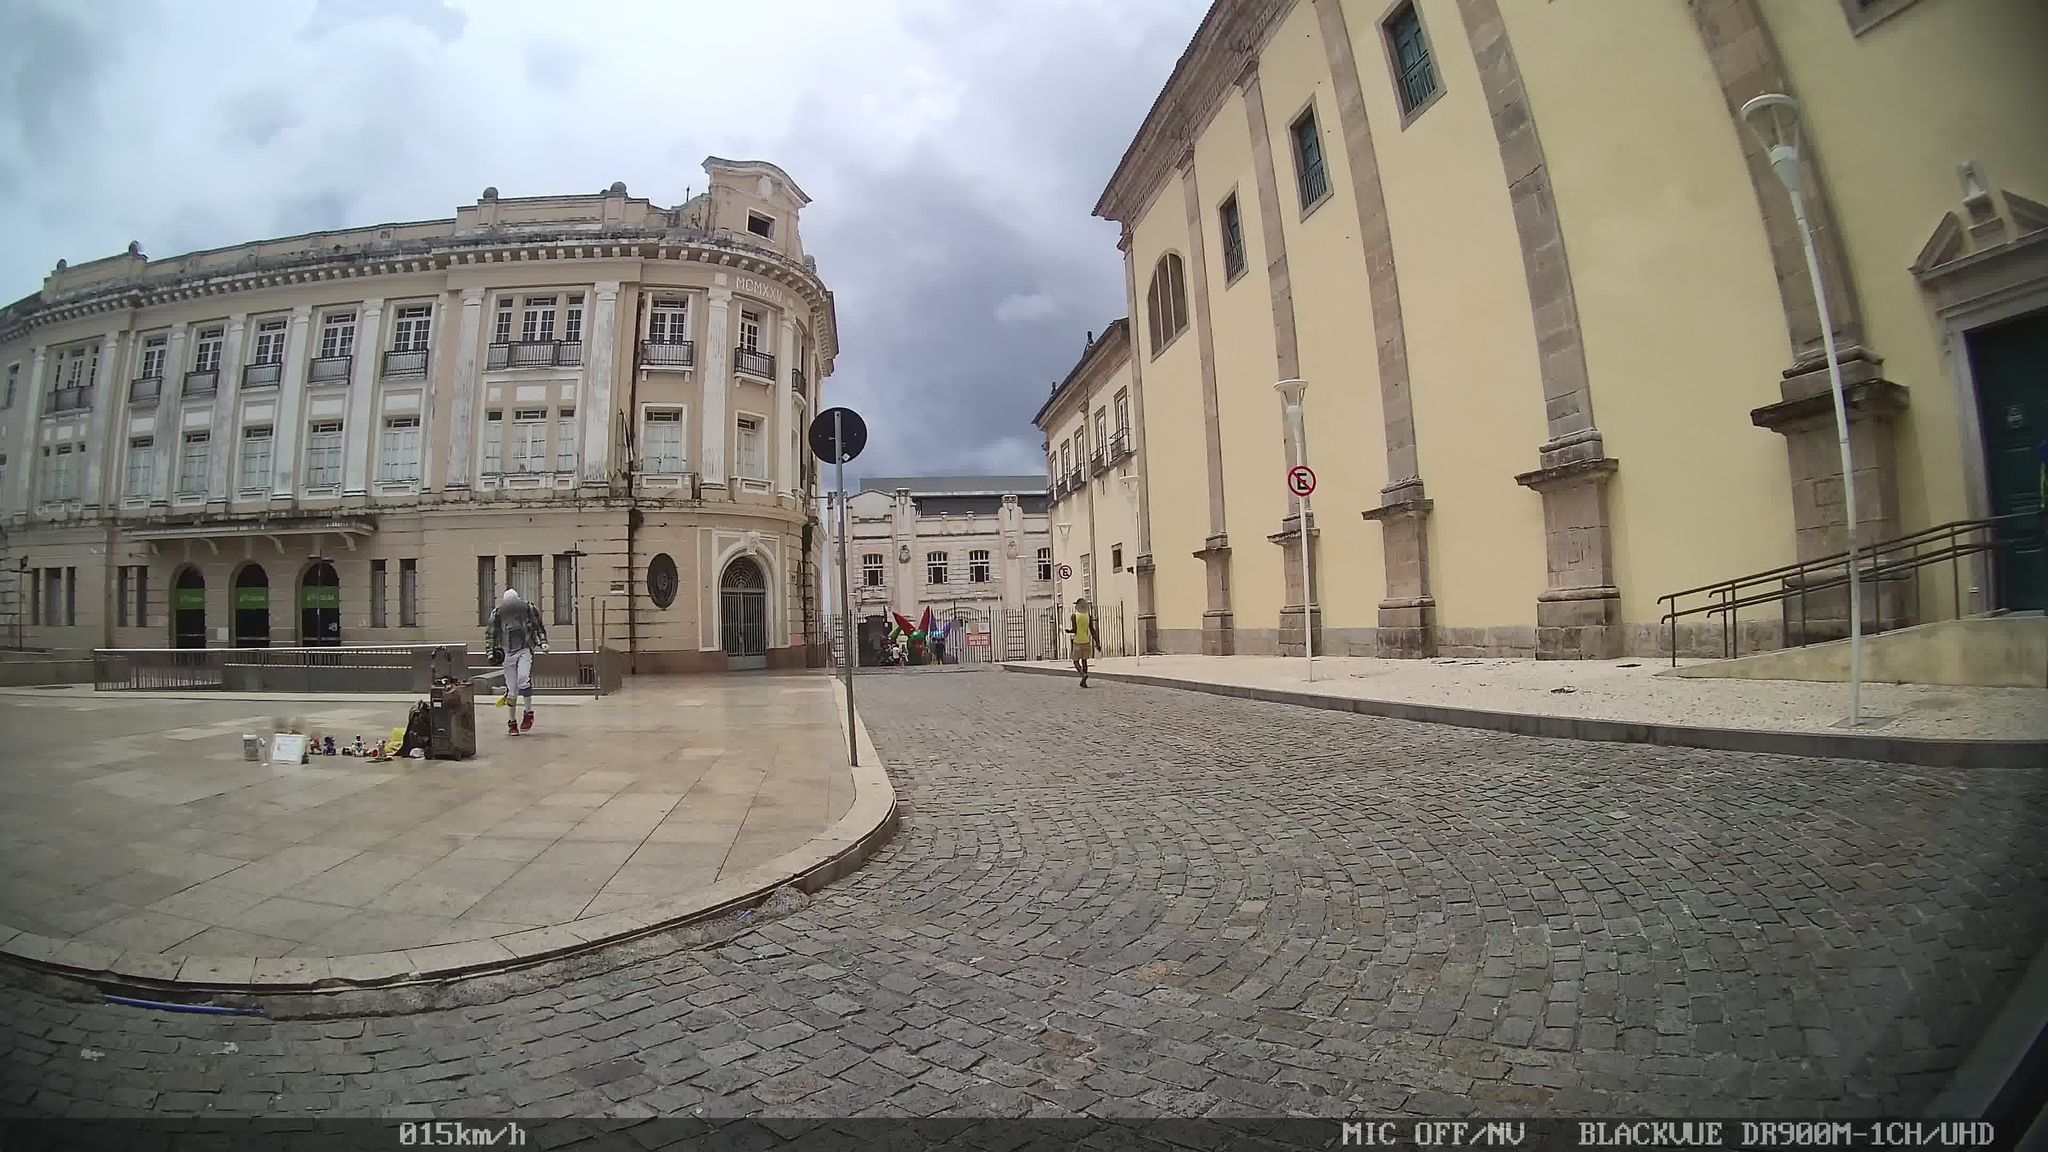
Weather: clear
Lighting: day
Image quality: good
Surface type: walking surface
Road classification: pedestrian, residential, footway
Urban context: urban centre
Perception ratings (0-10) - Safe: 4.32, Lively: 8.97, Beautiful: 8.01, Boring: 6.15, Depressing: 5.52, Wealthy: 8.1